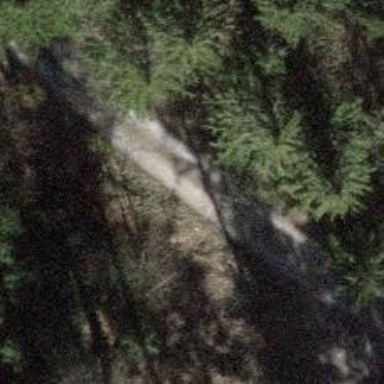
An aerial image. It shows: Gravel track of grade3 type.